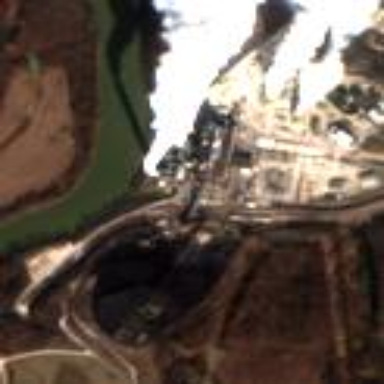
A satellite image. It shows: Industrial area with coal-powered plant.